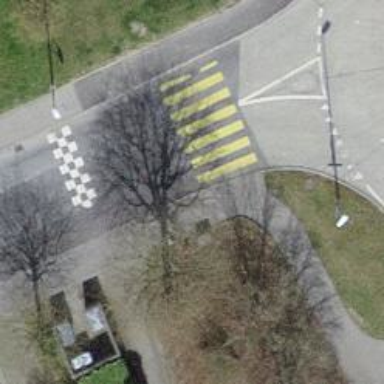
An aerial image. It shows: Kerb serving as barrier.